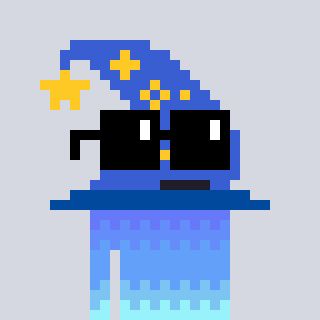
a pixel art character with square black sunglasses, a wizard hat-shaped head and a slimegreen-colored body on a cool background